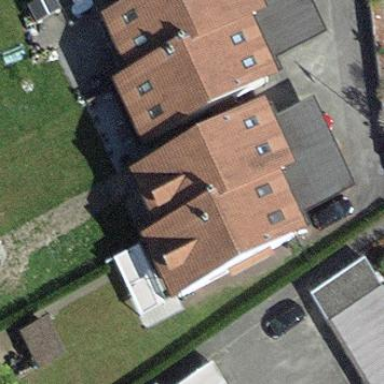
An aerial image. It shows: Terrace building with roof tiles.